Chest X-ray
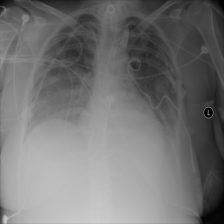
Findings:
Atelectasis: negative
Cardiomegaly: negative
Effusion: negative
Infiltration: negative
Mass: negative
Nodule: negative
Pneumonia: negative
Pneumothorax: negative
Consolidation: positive
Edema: negative
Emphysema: negative
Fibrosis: negative
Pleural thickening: negative
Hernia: negative